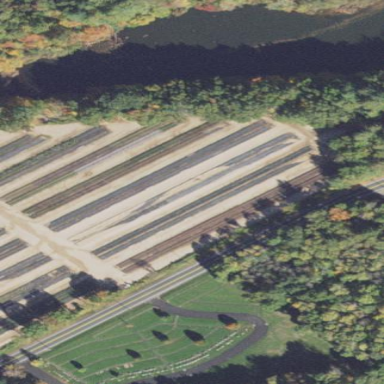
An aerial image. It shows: Greenhouse.